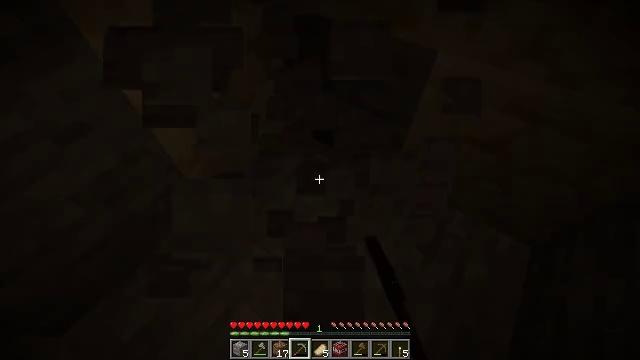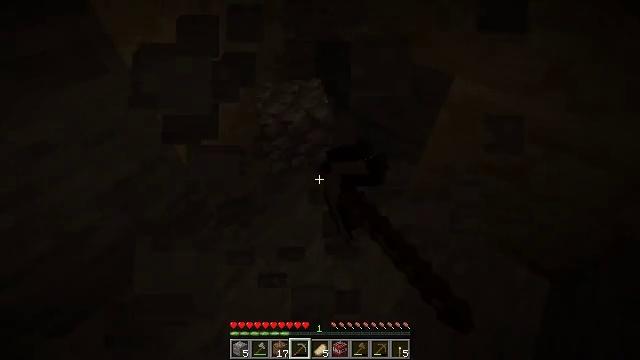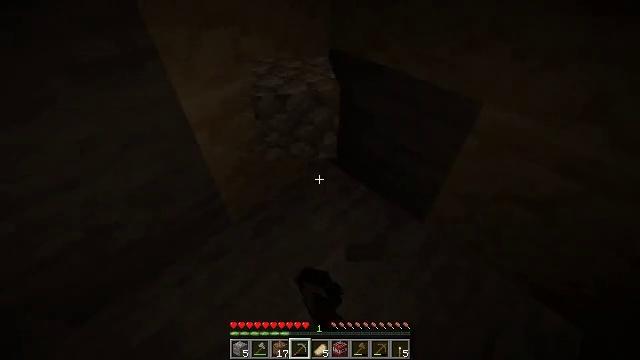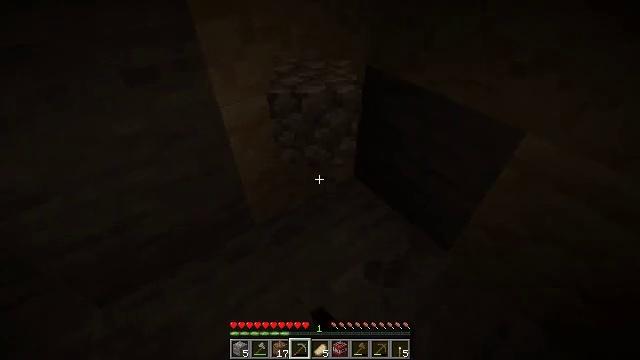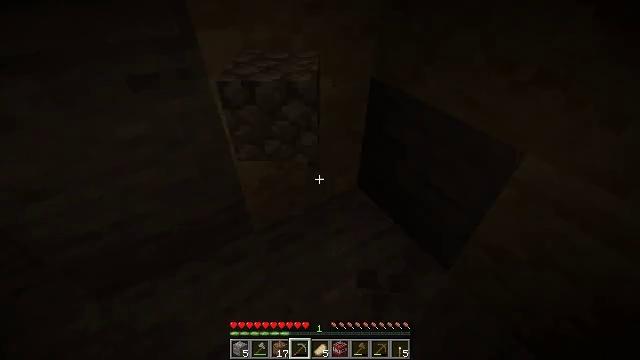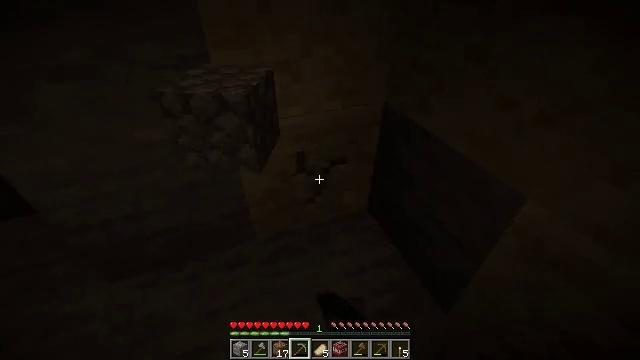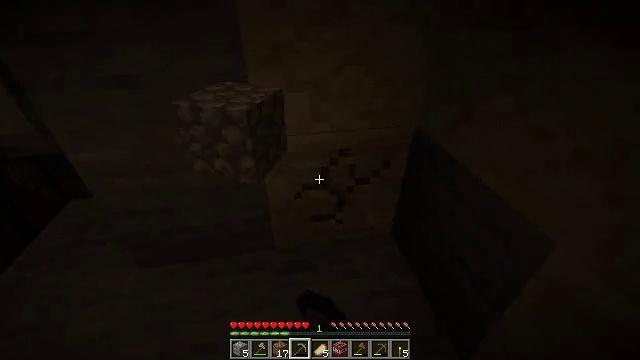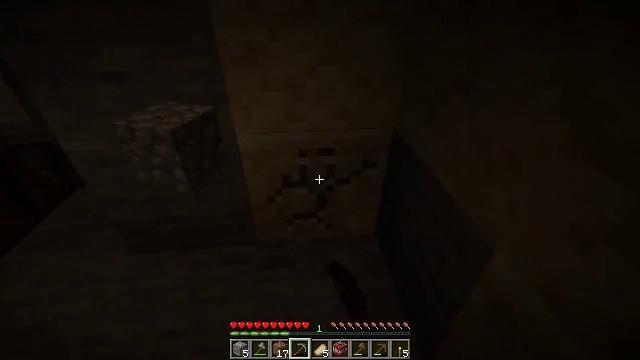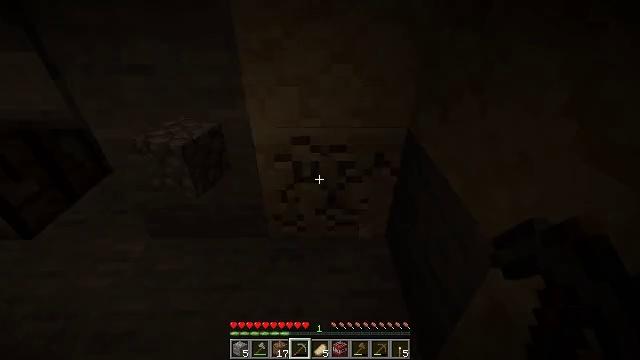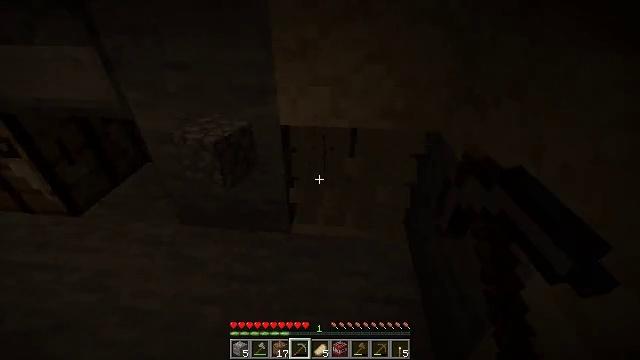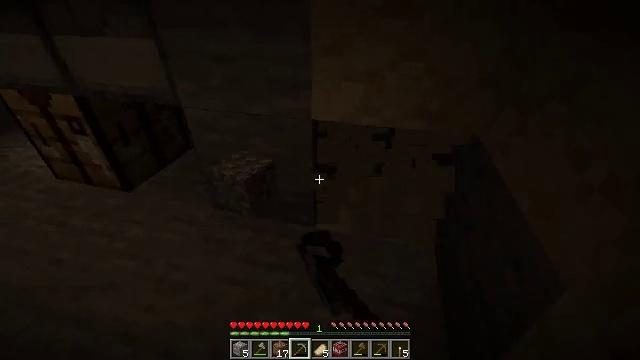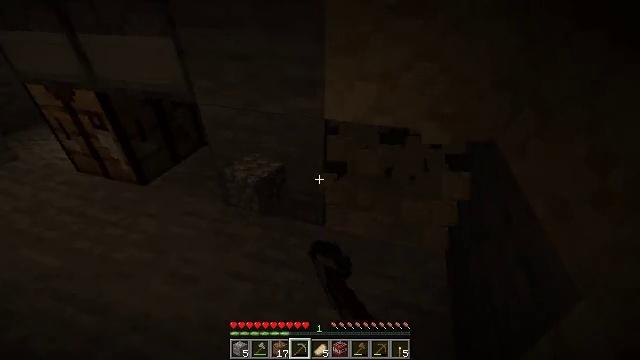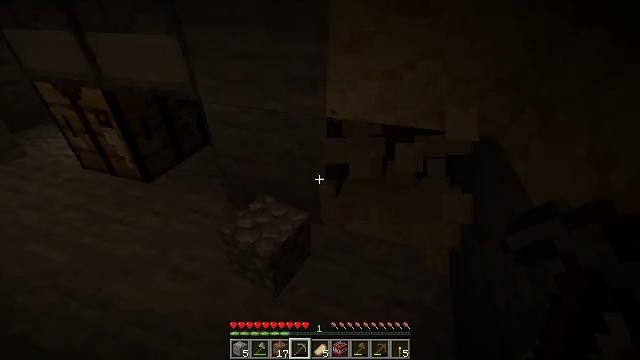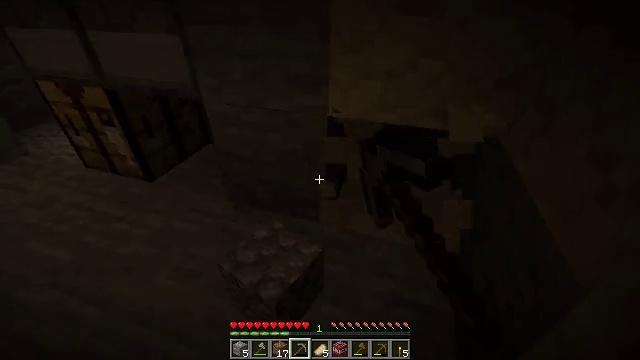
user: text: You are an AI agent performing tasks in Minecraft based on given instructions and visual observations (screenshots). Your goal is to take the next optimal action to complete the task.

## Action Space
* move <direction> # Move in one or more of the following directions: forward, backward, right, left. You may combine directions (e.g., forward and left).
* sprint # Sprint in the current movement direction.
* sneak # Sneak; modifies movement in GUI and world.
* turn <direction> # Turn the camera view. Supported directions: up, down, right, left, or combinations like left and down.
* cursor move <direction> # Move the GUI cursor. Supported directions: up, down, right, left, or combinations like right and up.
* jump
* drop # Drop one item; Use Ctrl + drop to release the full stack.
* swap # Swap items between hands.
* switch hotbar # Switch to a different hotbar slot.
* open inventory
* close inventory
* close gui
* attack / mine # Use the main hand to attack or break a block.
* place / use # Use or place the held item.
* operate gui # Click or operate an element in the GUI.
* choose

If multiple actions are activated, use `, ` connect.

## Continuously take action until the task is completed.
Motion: motion action
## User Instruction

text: Gather sandstone from the desert.
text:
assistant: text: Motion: turn left and up, attack / mine
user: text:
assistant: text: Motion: turn left and up, attack / mine
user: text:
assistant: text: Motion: move right, turn left and up, attack / mine
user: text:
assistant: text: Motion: move right, turn left and up, attack / mine
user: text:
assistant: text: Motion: move right, turn left and up, attack / mine
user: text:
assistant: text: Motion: move right, turn left and up, attack / mine
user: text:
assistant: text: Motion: turn left, attack / mine
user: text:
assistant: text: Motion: turn left, attack / mine
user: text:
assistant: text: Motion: turn left, attack / mine
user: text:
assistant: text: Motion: turn left, attack / mine
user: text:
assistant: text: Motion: turn left, attack / mine
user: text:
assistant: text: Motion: attack / mine
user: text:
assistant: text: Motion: attack / mine
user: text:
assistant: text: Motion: attack / mine